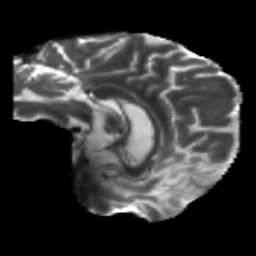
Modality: T2w
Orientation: sagittal
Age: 60
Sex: male
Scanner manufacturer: siemens
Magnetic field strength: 3 T
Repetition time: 5.47 s
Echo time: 0.0854 s